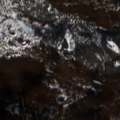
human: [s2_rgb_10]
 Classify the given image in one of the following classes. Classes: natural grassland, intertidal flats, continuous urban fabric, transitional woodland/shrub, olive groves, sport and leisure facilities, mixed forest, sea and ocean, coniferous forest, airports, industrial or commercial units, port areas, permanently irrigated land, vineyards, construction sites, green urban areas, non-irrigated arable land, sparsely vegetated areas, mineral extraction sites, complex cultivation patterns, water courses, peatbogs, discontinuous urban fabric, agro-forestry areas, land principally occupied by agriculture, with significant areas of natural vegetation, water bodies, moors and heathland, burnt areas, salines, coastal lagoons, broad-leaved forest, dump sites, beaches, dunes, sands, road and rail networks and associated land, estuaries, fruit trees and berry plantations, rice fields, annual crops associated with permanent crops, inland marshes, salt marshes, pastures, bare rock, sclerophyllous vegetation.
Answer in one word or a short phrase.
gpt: complex cultivation patterns, broad-leaved forest, natural grassland, transitional woodland/shrub